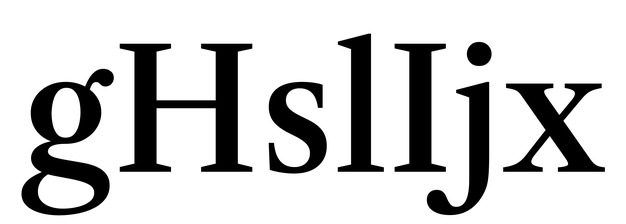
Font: LibreCaslonText_Medium